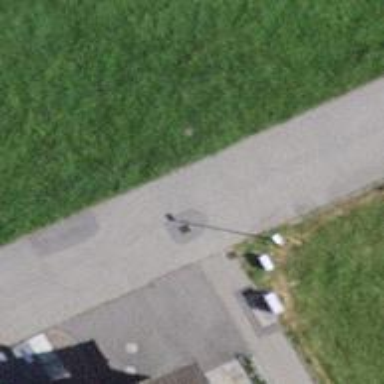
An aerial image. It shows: Sidewalk.